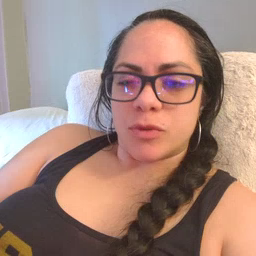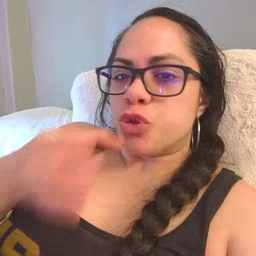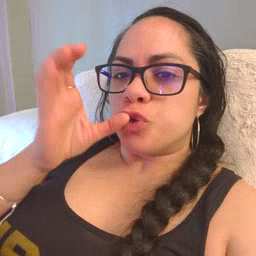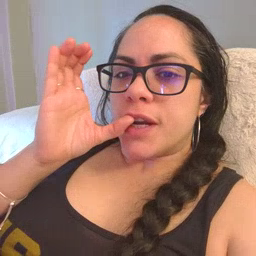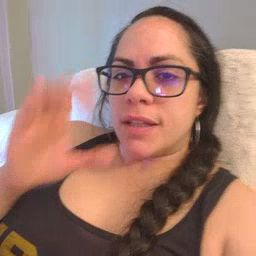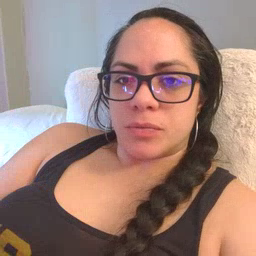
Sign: drink